Aerial crown-view tile of a tropical tree (Barro Colorado Island, Panama), acquired 20241112:
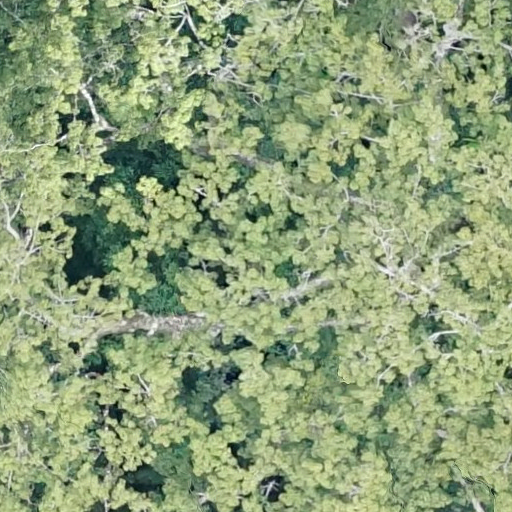
Species: Ceiba pentandra
GBIF accepted scientific name: Ceiba pentandra
Crown area: 1009.463 m²